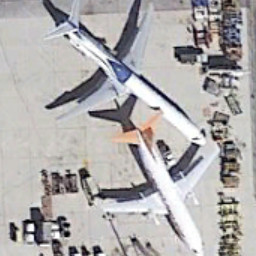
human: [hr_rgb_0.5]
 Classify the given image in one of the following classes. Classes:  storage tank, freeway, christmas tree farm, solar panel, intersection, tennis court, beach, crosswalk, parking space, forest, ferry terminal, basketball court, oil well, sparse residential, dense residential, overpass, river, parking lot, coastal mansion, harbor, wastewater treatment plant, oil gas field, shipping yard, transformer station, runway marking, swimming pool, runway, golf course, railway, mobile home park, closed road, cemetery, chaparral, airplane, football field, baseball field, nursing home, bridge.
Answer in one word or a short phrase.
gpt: airplane